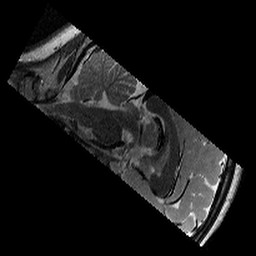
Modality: T2w
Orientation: sagittal
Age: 12
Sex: female
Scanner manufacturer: siemens
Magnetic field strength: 3 T
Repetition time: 9.23 s
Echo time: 0.067 s